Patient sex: M
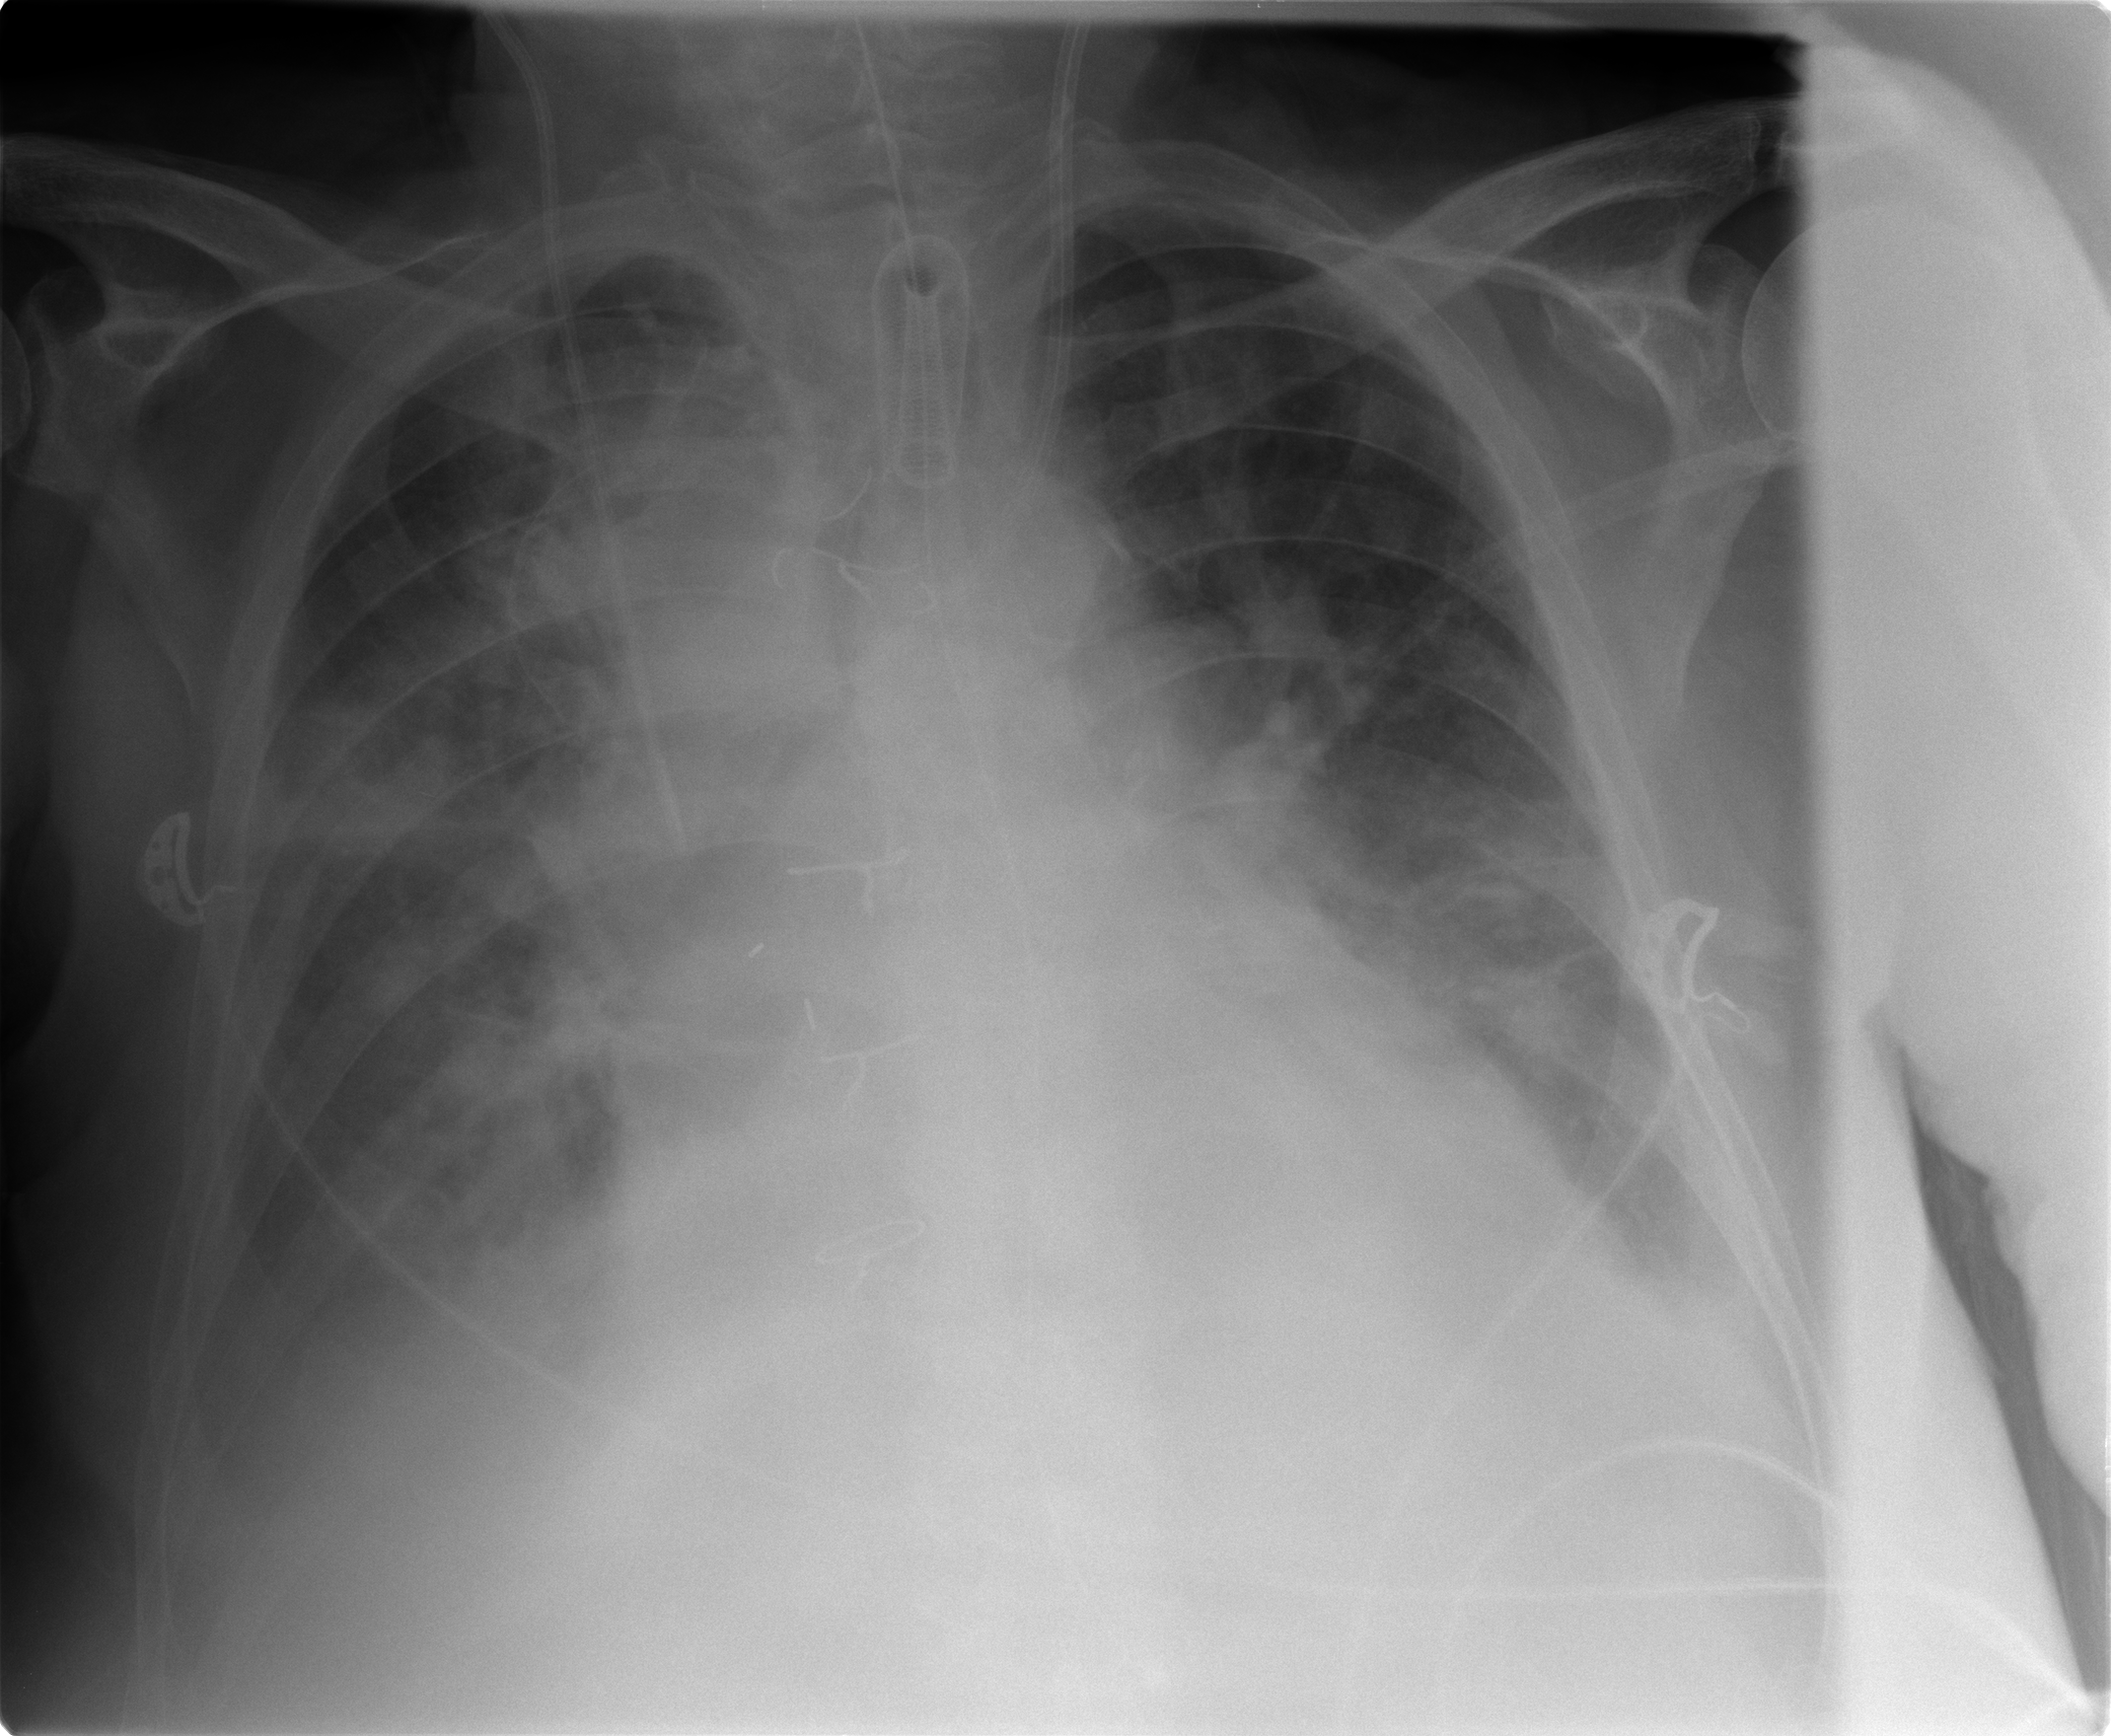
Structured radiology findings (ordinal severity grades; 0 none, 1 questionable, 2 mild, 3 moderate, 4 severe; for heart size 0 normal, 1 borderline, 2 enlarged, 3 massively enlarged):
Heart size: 2
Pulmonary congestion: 2
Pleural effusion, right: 3
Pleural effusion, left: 2
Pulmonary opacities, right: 3
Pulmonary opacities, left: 2
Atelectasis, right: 3
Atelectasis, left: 3